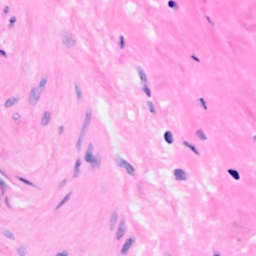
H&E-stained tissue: Breast